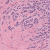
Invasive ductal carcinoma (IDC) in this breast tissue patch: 1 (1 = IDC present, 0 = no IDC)